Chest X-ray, AP view. Patient: 68 years old, sex M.
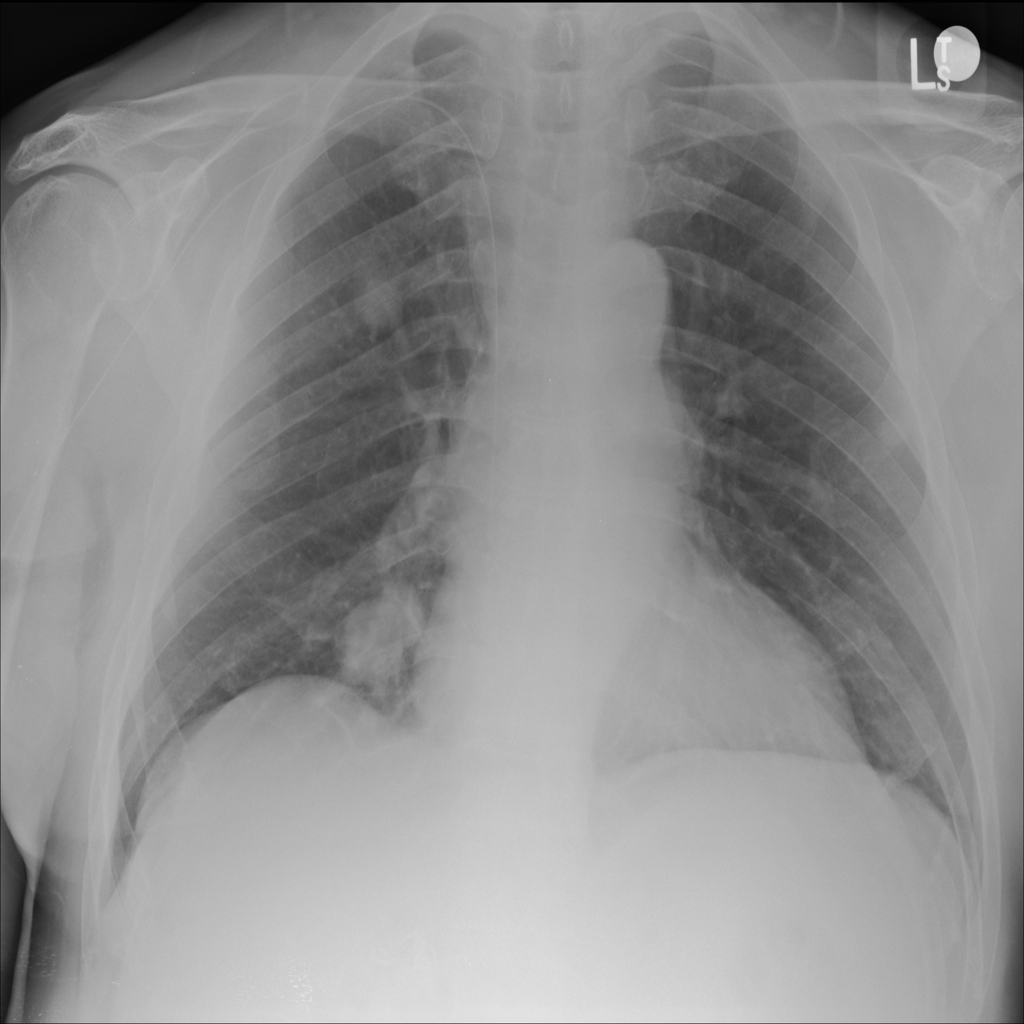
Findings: Nodule